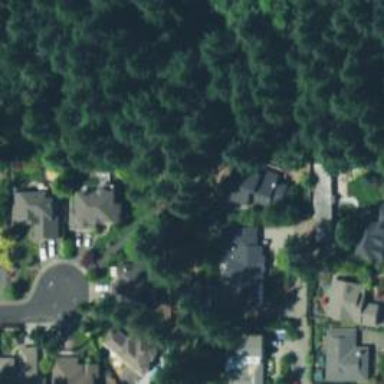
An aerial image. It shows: This residential area consists of single-family homes.